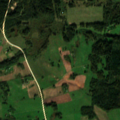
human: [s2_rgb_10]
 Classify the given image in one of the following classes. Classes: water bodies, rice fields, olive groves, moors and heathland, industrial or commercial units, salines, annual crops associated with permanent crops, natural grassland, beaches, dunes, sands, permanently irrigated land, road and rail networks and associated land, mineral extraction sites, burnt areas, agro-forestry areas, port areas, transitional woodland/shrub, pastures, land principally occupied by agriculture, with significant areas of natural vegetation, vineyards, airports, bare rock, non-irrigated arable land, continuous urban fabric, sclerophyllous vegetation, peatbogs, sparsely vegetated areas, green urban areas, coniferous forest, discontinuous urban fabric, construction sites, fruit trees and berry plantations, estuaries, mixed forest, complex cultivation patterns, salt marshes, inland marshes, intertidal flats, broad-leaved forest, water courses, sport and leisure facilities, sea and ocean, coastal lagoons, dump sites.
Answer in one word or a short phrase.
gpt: complex cultivation patterns, land principally occupied by agriculture, with significant areas of natural vegetation, coniferous forest, mixed forest, transitional woodland/shrub